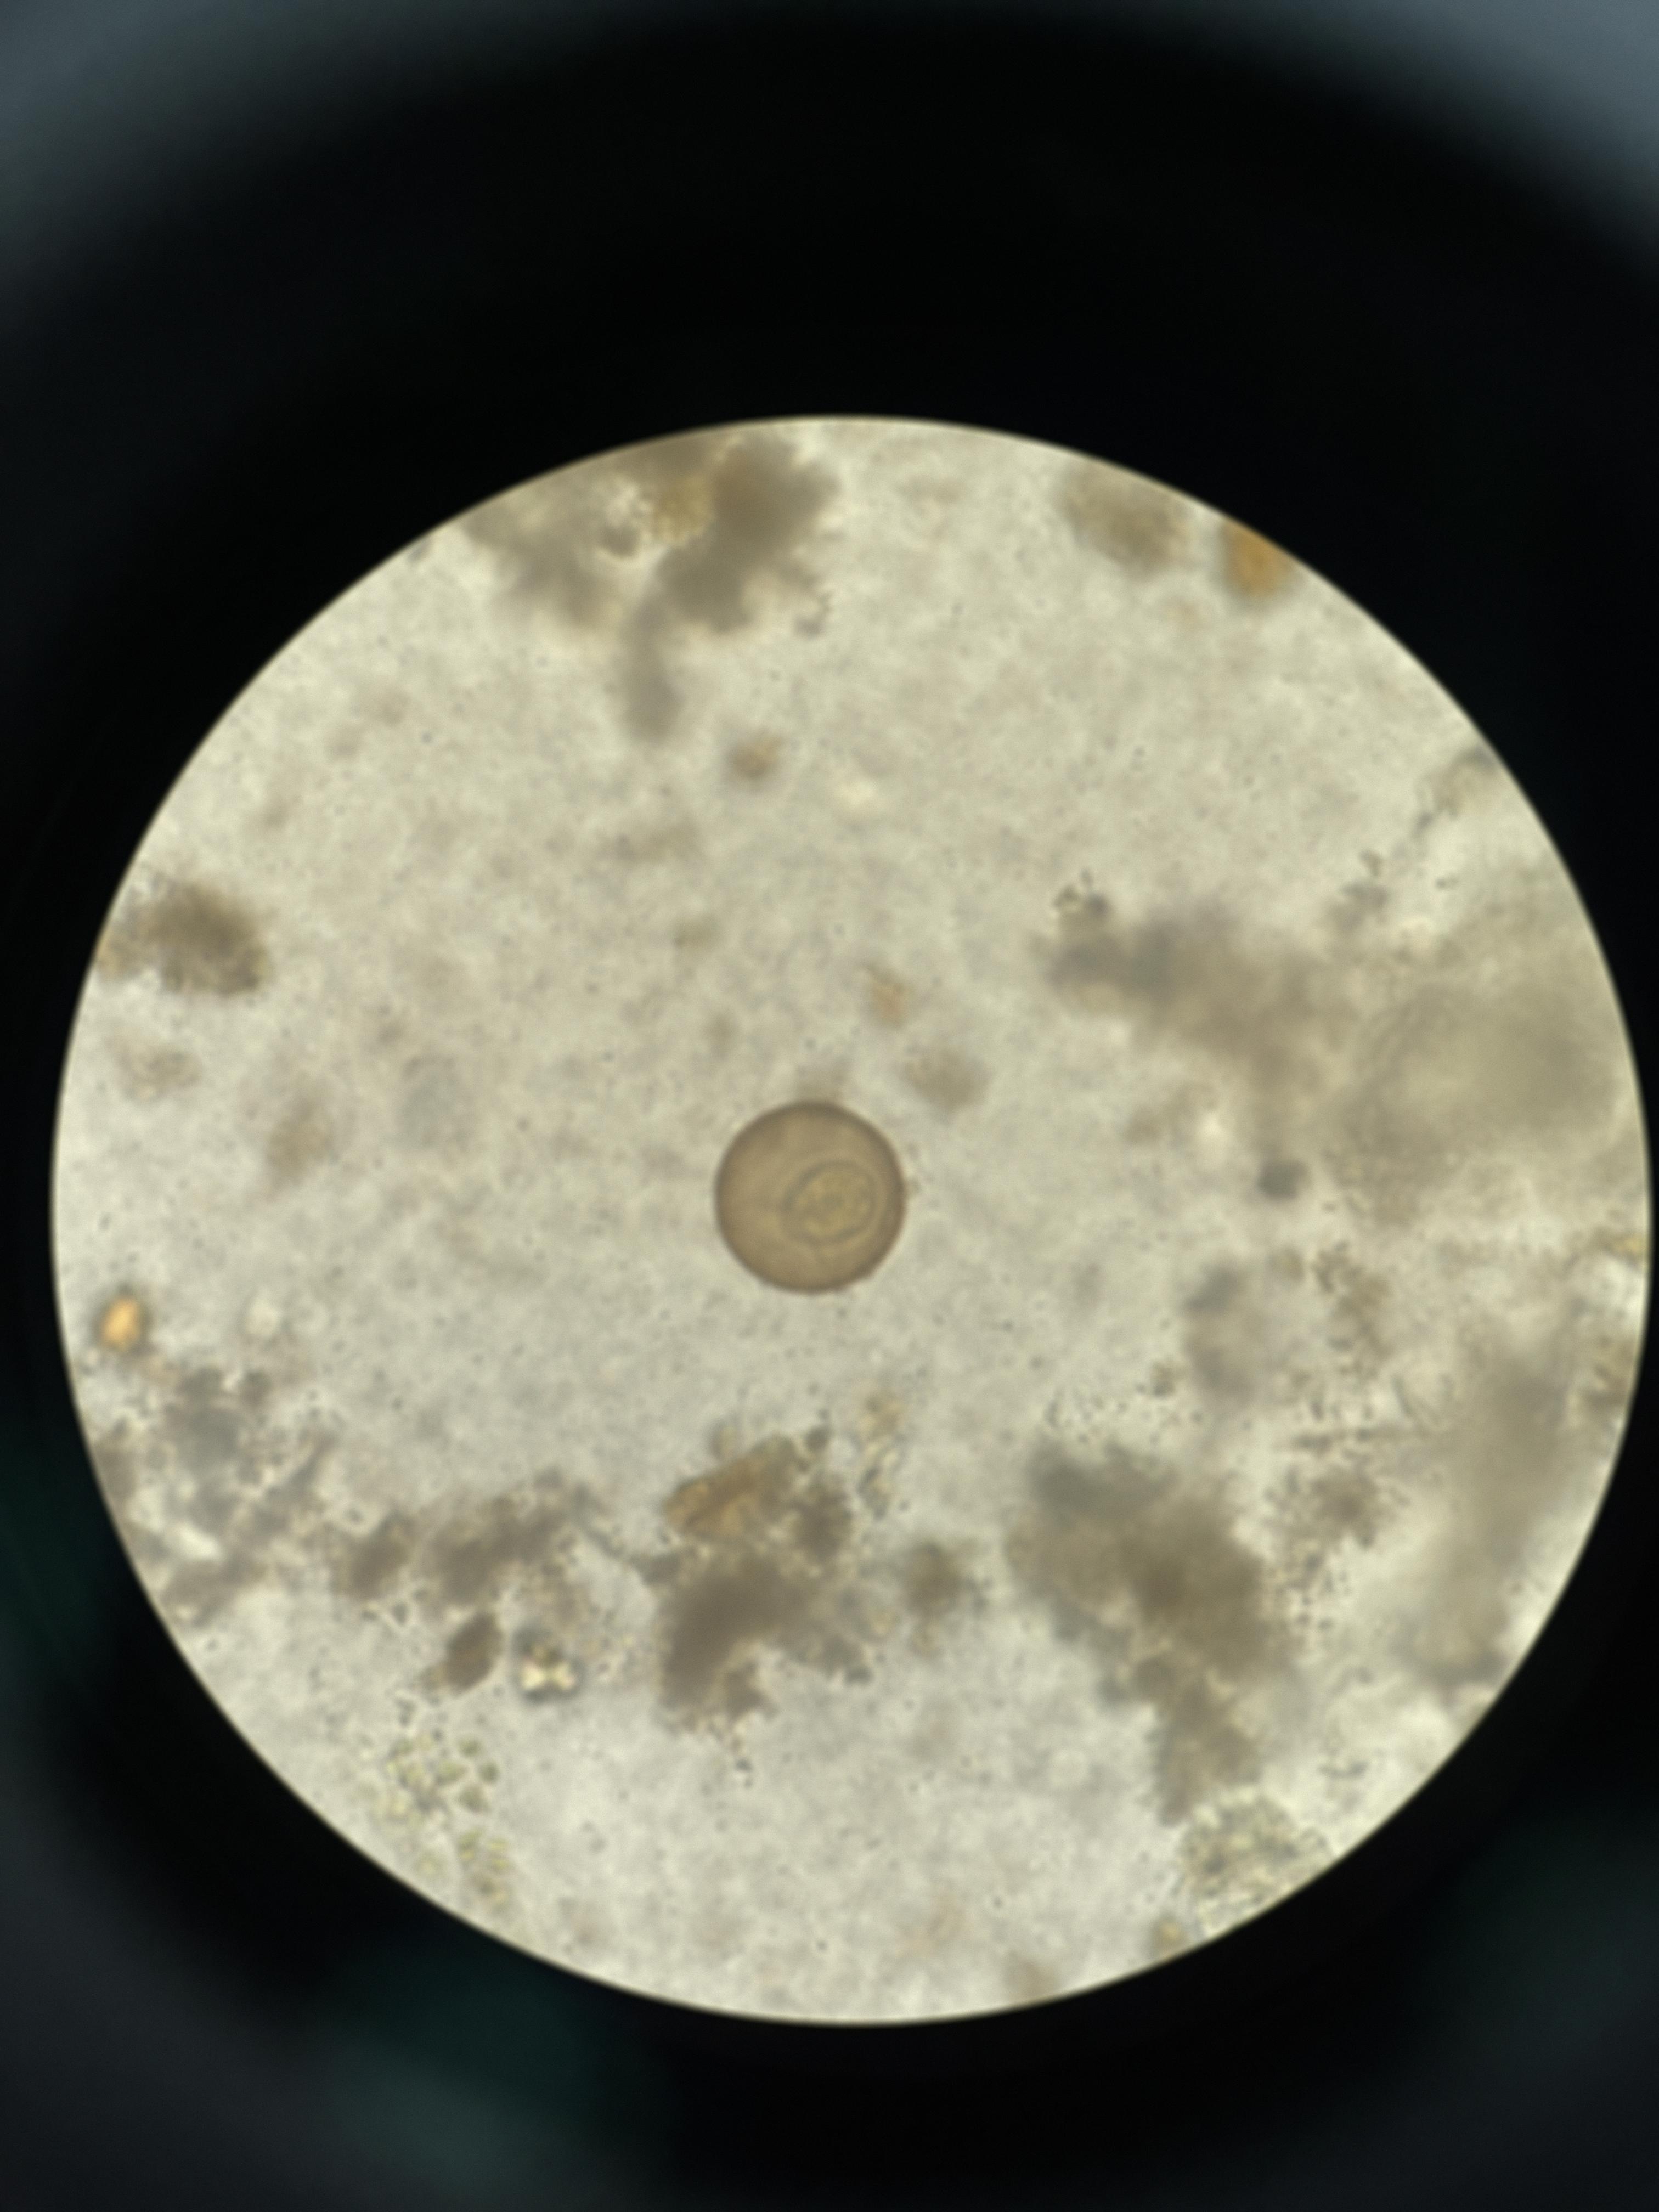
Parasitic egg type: Hymenolepis diminuta